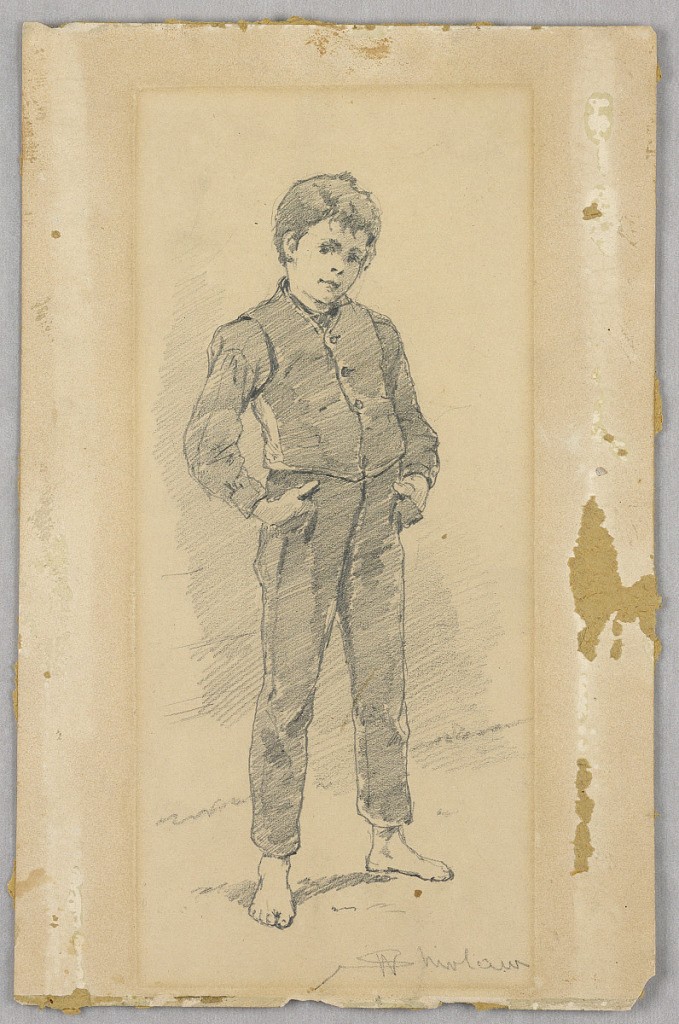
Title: A Standing Boy
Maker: Walter Shirlaw, American, b. Scotland, 1838–1909
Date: ca. 1875
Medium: Graphite on paper
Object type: Drawing
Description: The boy is shown obliquely in three-quarter profile wearing a shirt, waistcoat, and trousers, with his hands in the trouser pockets.